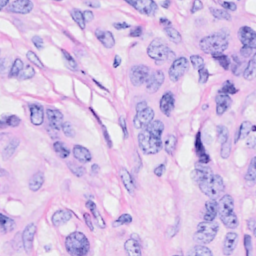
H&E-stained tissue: Breast